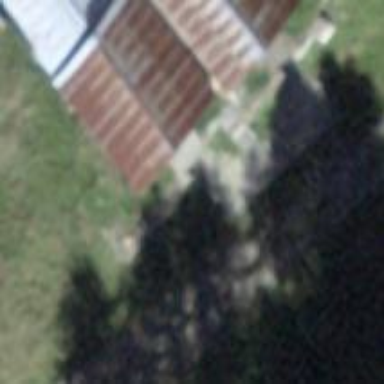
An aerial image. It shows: Gabled building with metal roof colored brown.